Question: Trying to find the source code to the Open licenses AlertDialog screen (at least it looks like AlertDialog). I want to put something similar in it but can't seem t find it. Does anyone know where to download that source code or have a similar example they can show me?

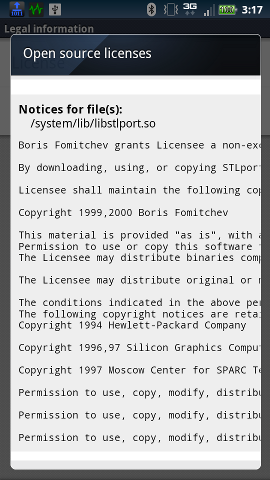
Answer: The Settings app is where this is done. See this activity:
<URL>
The content itself is generated during the build.